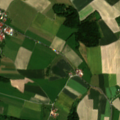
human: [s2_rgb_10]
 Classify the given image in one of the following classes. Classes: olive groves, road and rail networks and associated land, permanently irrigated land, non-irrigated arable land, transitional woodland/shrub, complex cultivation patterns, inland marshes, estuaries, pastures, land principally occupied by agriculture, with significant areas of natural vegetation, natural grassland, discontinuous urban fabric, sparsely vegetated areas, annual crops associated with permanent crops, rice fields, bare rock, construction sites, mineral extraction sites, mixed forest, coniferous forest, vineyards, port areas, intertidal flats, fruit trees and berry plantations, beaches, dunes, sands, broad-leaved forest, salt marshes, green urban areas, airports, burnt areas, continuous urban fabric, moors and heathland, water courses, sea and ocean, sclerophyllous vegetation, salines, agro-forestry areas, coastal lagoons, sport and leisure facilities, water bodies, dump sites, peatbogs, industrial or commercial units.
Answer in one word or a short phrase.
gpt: non-irrigated arable land, complex cultivation patterns, land principally occupied by agriculture, with significant areas of natural vegetation, coniferous forest